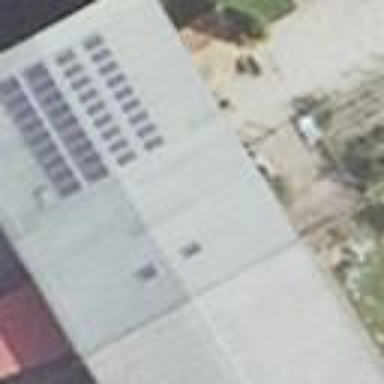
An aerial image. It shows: Building.